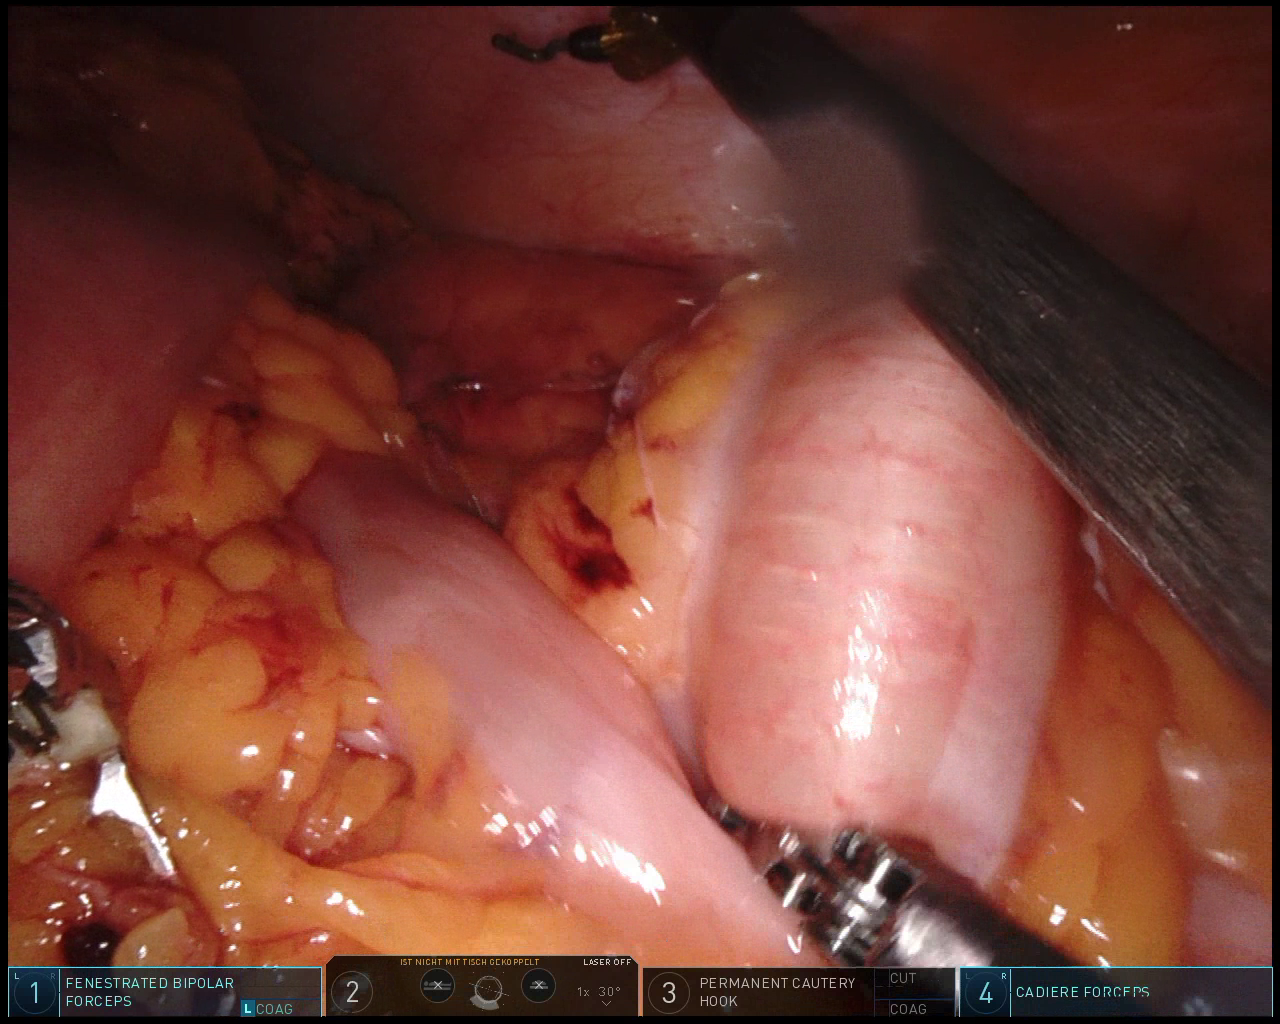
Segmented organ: abdominal_wall
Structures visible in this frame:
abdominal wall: yes
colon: yes
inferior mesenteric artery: no
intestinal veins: no
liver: no
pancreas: no
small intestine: no
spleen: no
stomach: no
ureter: no
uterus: no
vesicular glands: no